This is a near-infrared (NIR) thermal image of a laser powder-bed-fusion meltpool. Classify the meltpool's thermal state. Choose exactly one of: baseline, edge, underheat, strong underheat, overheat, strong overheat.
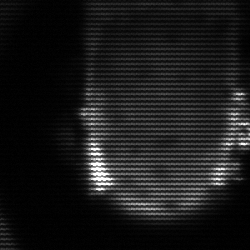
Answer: baseline